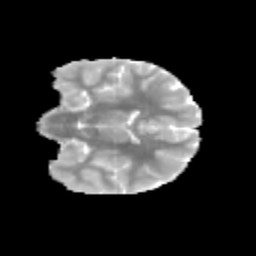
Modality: MD
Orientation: coronal
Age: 9
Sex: female
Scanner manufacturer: siemens
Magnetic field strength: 3 T
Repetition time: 3.8 s
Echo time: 0.07 s